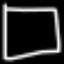
Label: square